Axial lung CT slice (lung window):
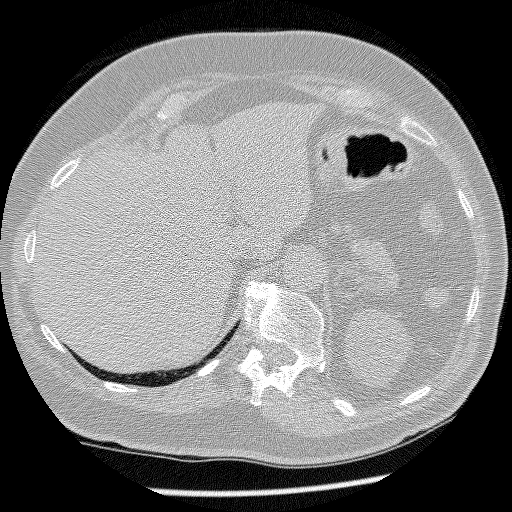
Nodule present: no